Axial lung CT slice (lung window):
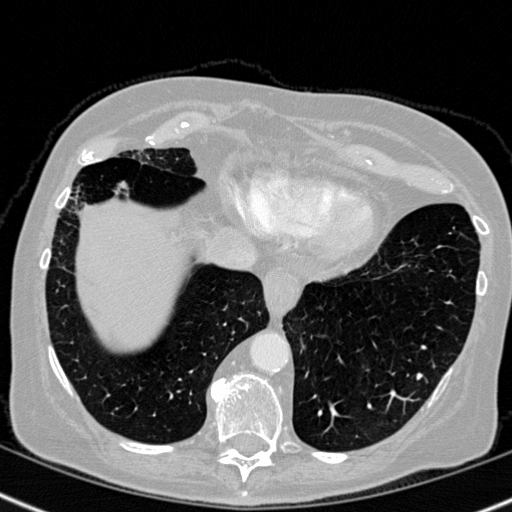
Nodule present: no